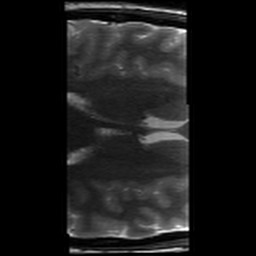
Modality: T2w
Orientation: axial
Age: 23
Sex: female
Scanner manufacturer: siemens
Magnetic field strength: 3 T
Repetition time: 8.02 s
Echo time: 0.08 s